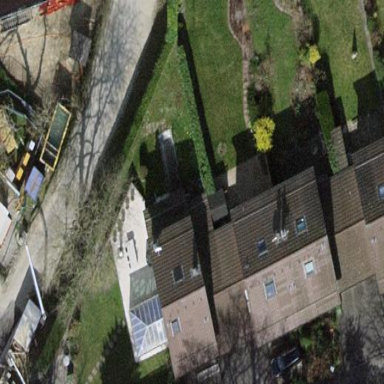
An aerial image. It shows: Garden surrounded by fence.